Brain MRI, t1w sequence, axial 2D slice.
Patient: age 37, sex F, weight 95 kg, height 1.95 m
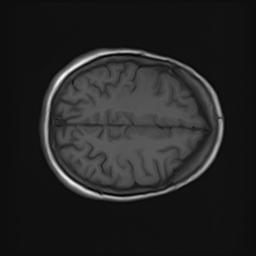